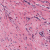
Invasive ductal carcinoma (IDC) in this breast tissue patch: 0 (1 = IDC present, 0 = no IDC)